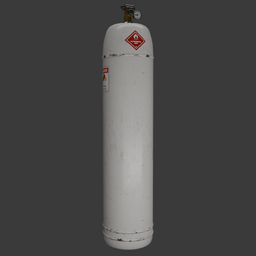
Label: tools